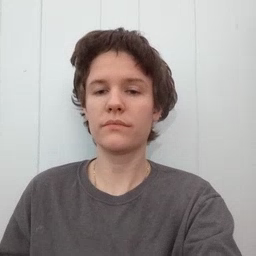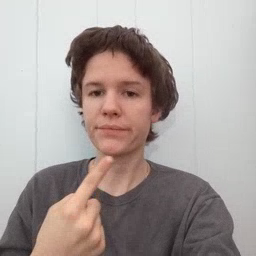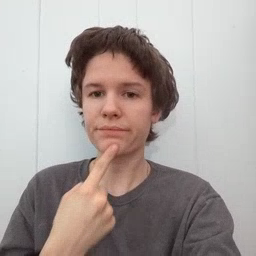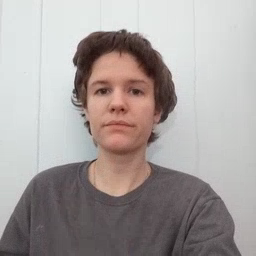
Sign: say